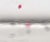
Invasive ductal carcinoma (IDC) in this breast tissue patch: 0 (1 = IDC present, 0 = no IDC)